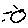
Label: sun